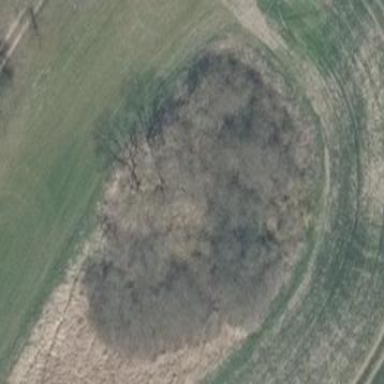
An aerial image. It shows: Patch of scrub vegetation.